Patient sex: M
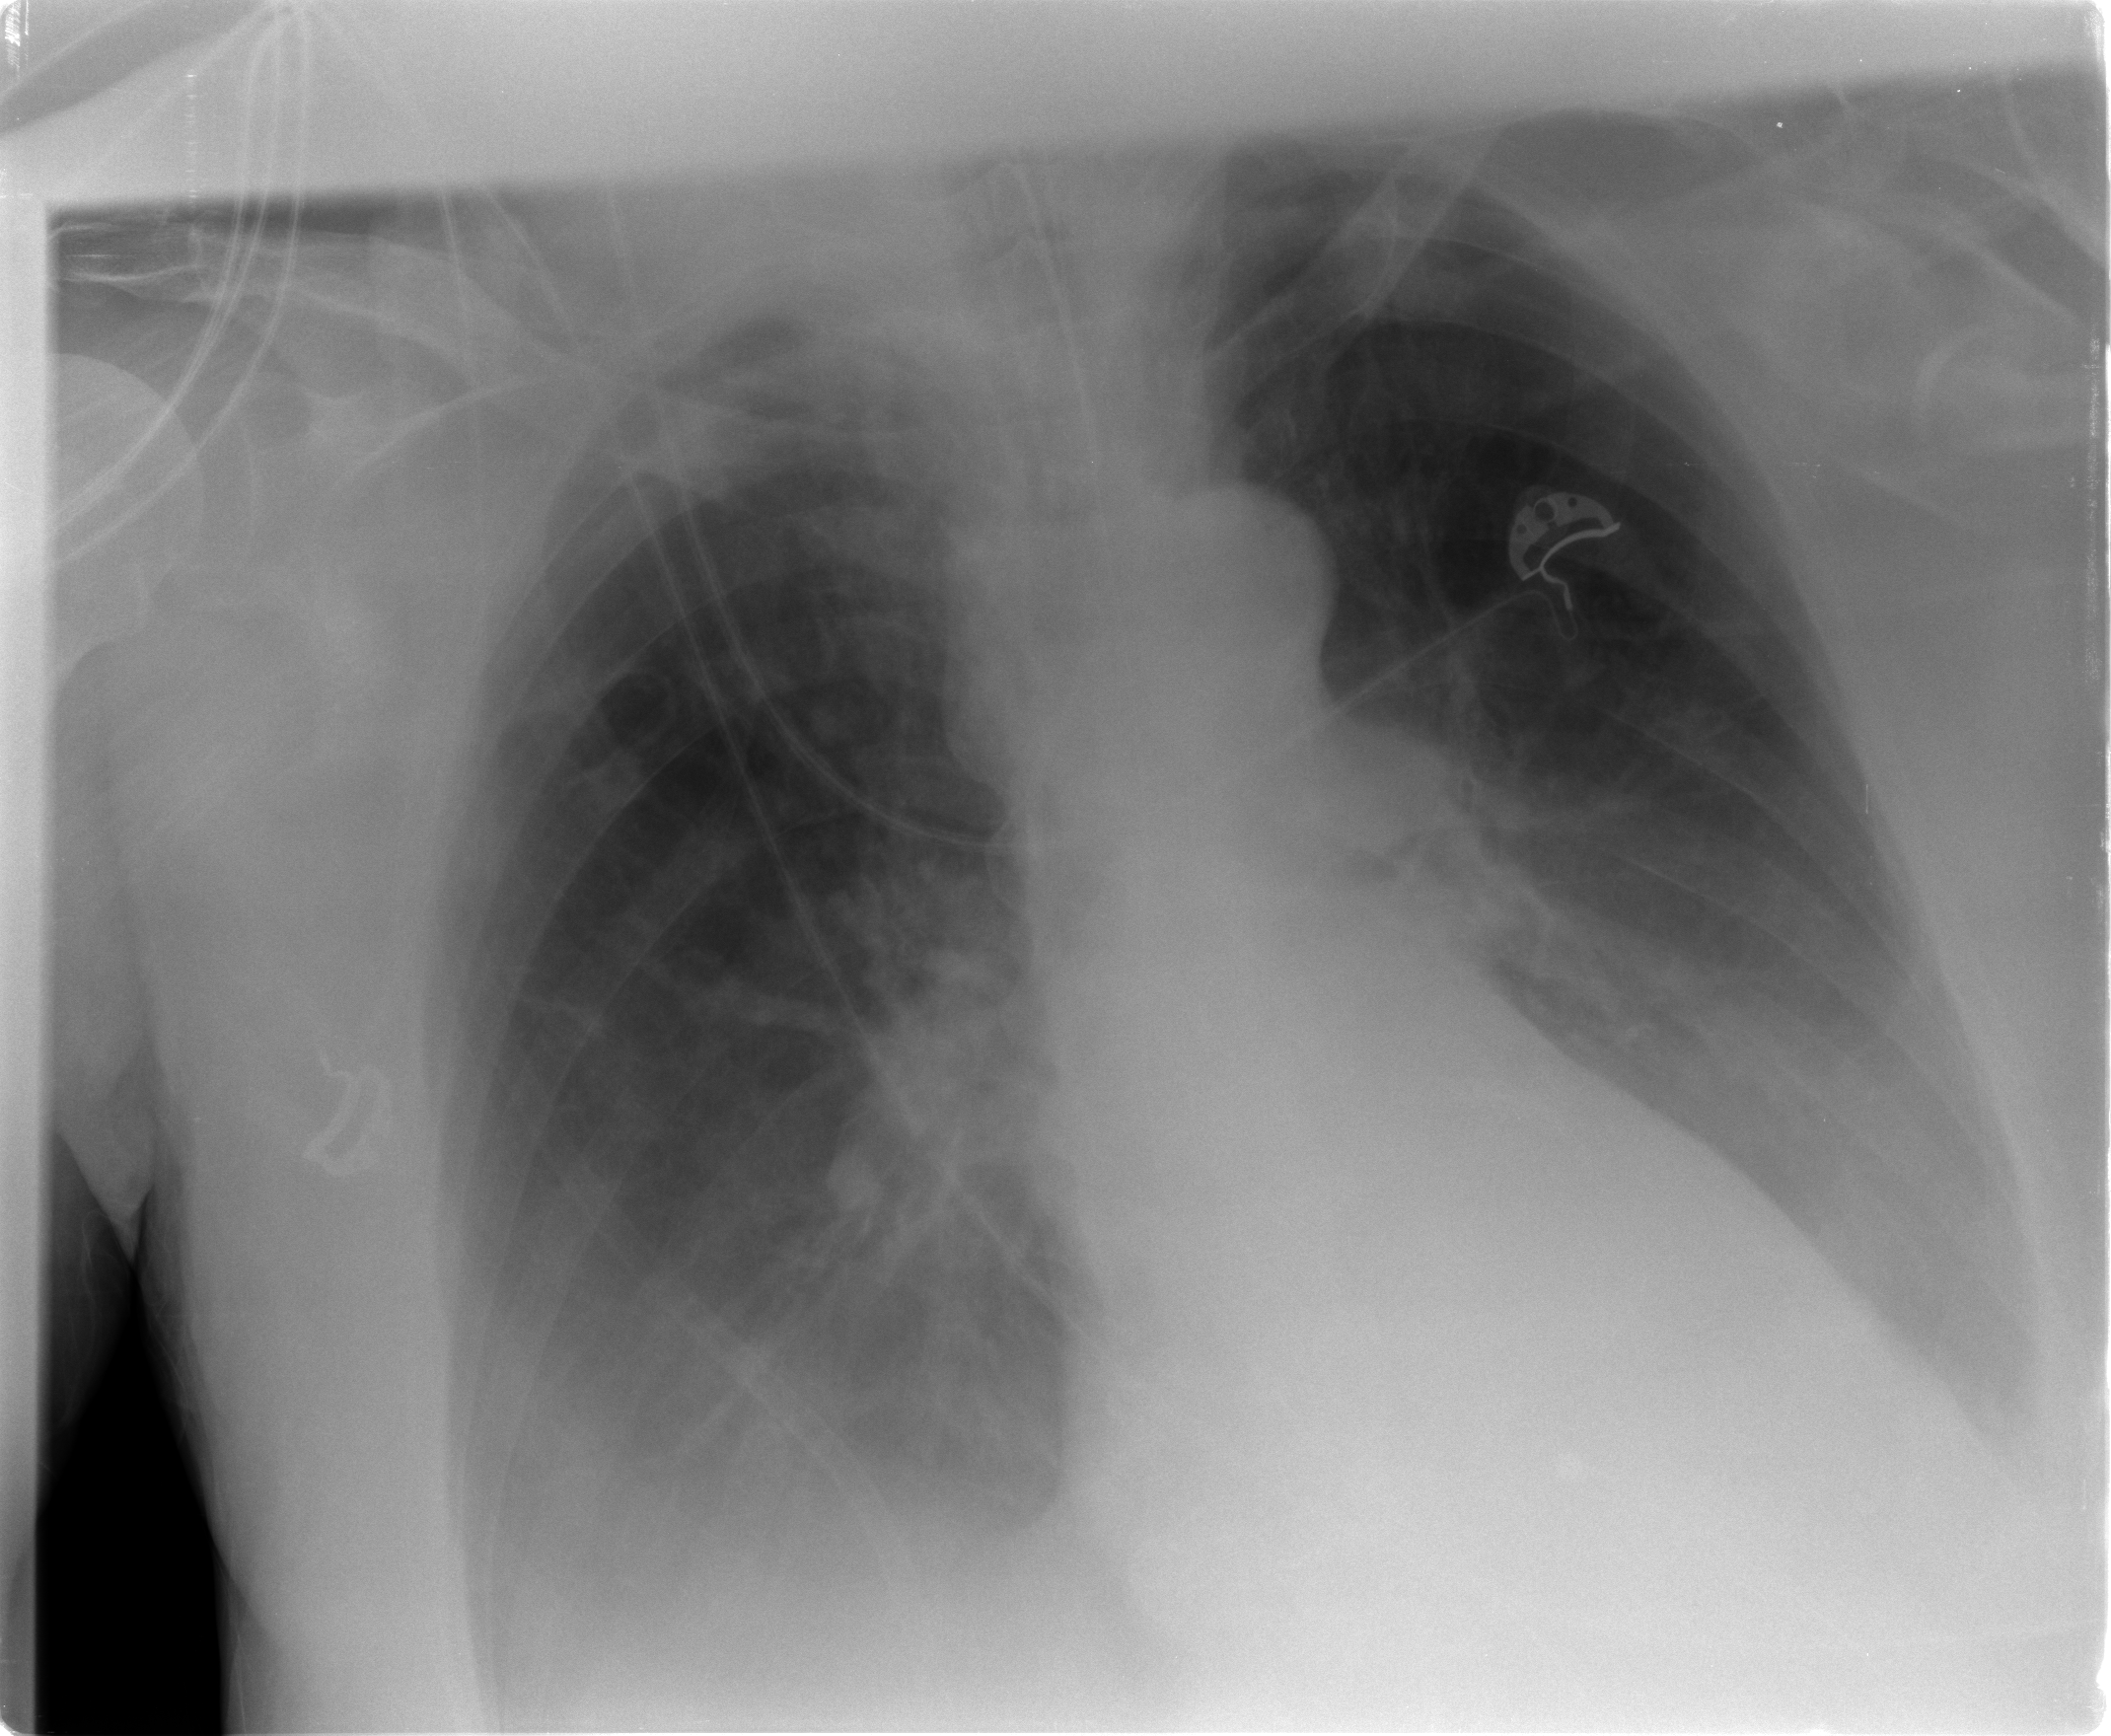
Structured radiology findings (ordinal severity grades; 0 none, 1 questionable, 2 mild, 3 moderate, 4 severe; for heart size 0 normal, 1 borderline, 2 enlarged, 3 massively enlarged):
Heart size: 2
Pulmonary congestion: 2
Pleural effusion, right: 2
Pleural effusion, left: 2
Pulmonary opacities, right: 0
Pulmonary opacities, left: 2
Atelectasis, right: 2
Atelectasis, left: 1